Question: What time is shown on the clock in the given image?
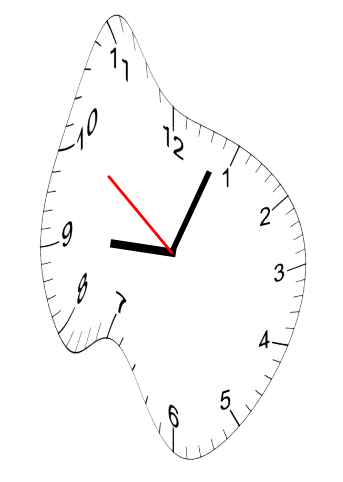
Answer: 09:03:51